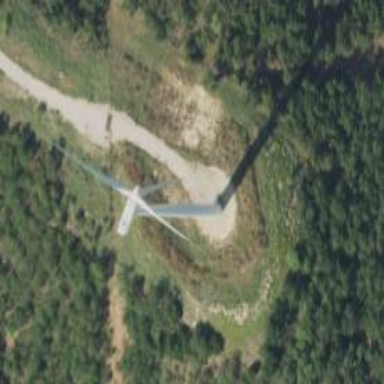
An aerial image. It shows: Wind generator powered by horizontal axis wind turbine.